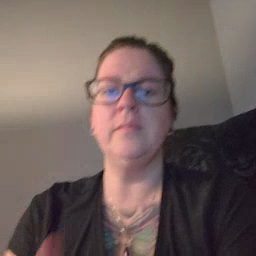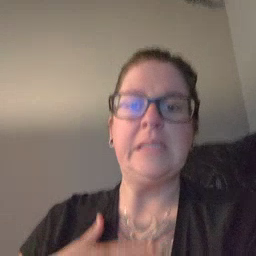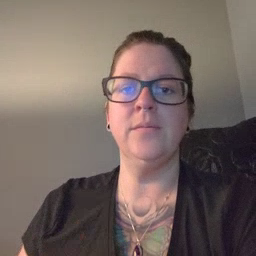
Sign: please